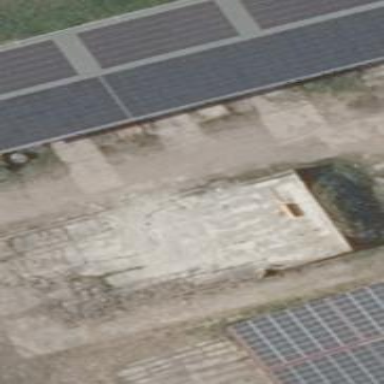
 generating electricity through photovoltaic methods."